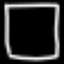
Label: square